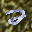
Label: 2